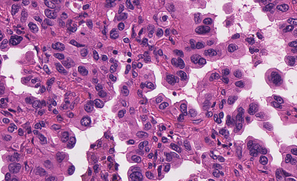
Tumor epithelial tissue: yes
Tumor-associated stroma tissue: no
Normal tissue: no